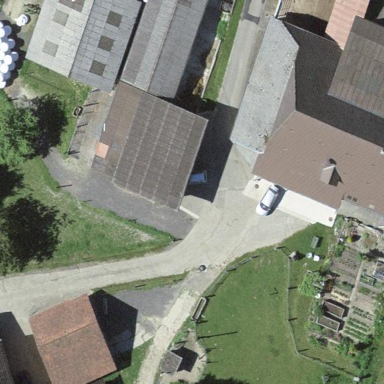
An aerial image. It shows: Farm building.